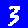
Digit: 3